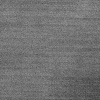
Atmospheric dust classification: dusty